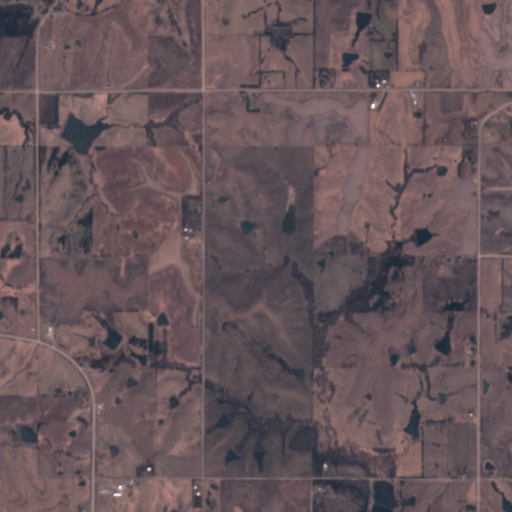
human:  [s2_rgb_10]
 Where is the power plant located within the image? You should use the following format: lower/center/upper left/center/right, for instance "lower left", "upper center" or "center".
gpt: There is no power plant in the image.